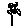
Label: flower